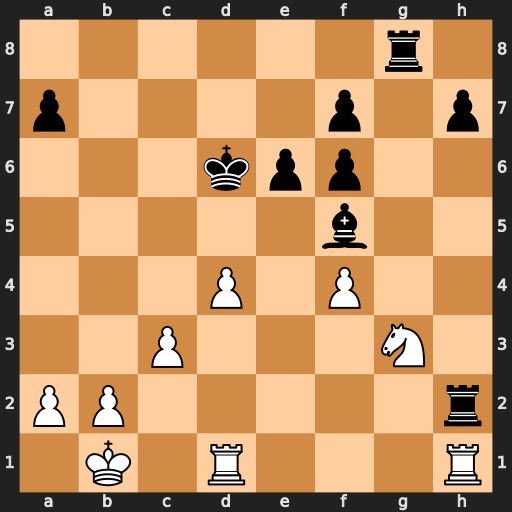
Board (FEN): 6r1/p4p1p/3kpp2/5b2/3P1P2/2P3N1/PP5r/1K1R3R
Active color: w
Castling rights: -
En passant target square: -
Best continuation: Nxf5+ exf5 Rxh2